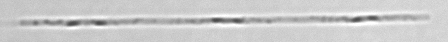
Label: Leptocylindrus